Question: I have started to delve into using google charts to improve user visualization on a friends admin backend,
i can get it to pull data and display the donut charts he requested from initiall photoshop designs, but im struggling to research and understand how i can work with the charts labels.
i am generating the chart;
'''
var chart = new google.visualization.PieChart(document.getElementById('donut_1'));
chart.draw(data_donut1, {pieHole: .6,
width: 155, height: 155,
chartArea:{width:"90%",height:"90%"},
legend: 'none',
pieSliceBorderColor: '#16a085',
backgroundColor: '#16a085',
colors: ['#bae3db', '#5cbdaa'],
enableInteractivity: false,
tooltip: { trigger: 'none' } });
}
'''
what my friend wants is for the labels to be hidden and show the biggest value label in the centre of the donut (with css formatted text)
here is my jsfiddle of what i'm currently working with;
<URL>
here is a visualization of what my friend wants,

can anyone point me in the right direction please?
i cant find how to alter label or even if its possible to only show the 1 value?
i found the pieSliceText: 'none', option which can remove them all
but how can i get the label to show the value label in the centre of the 1 result?
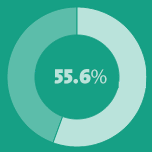
Answer: I found this codepen that might help you: <URL>
Create a div that will be positioned over the chart:
'''
<div id="donutchart" class="col-xs-12 col-sm-6 col-md-4">
<div id="chart"></div>
<div id="labelOverlay">
<p class="used-size">41<span>GB</span></p>
<p class="total-size"> of 50GB</p>
</div>
</div>
'''
And the corresponding CSS:
'''
#donutchart,
#chart {
width: 500px;
height: 500px;
font-family: Arial;
}
#donutchart {
position: relative;
}
#labelOverlay {
width: 90px;
height: 45px;
position: absolute;
top: 233px;
left: 205px;
text-align: center;
cursor: default;
}
#labelOverlay p {
line-height: 0.3;
padding:0;
margin: 8px;
}
#labelOverlay p.used-size {
line-height: 0.5;
font-size: 20pt;
color: #8e8e8e;
}
#labelOverlay p.total-size {
line-height: 0.5;
font-size: 12pt;
color: #cdcdcd;
}
'''